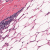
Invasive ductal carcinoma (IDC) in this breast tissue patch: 1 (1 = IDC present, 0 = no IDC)